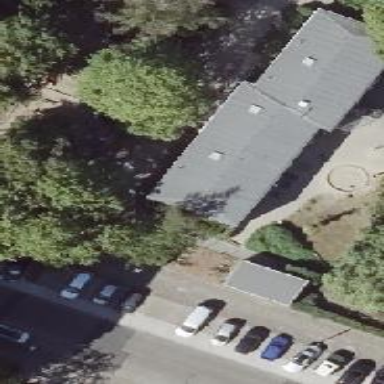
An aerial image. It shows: Flat roof kindergarten building.